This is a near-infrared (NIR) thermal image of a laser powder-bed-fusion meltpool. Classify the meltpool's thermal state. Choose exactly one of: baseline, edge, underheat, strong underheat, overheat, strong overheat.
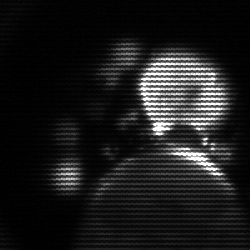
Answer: baseline